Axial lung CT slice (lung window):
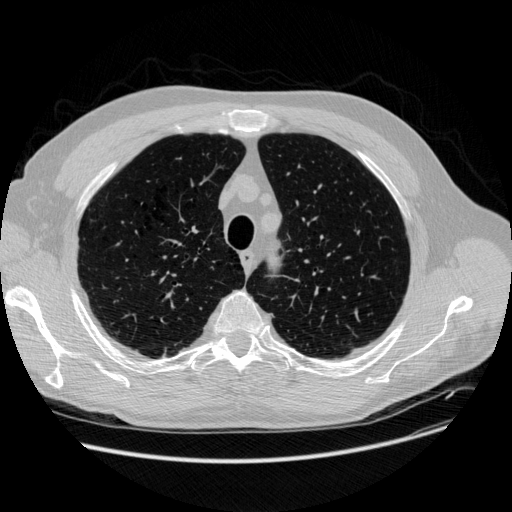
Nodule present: no